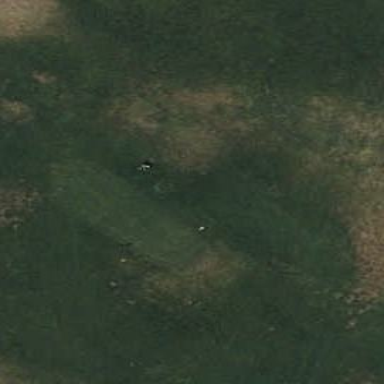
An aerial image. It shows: Golf tee area with grass surface.